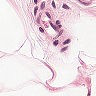
Metastatic tissue present: no